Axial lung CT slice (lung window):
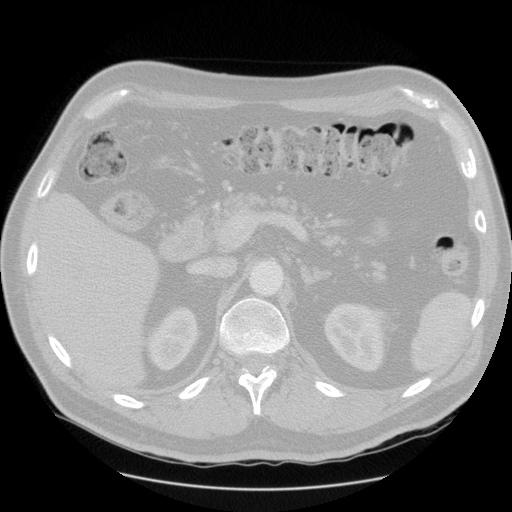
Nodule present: no